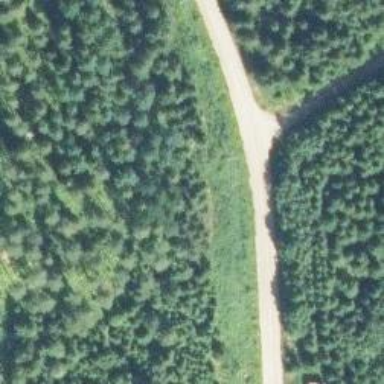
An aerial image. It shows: Tertiary road.